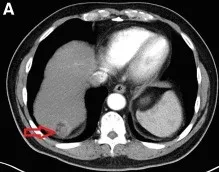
(A) Liver CT axial view: A 2 cm hypervascular tumor (arrow) was located at the S7 liver dome.
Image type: radiology (ct)